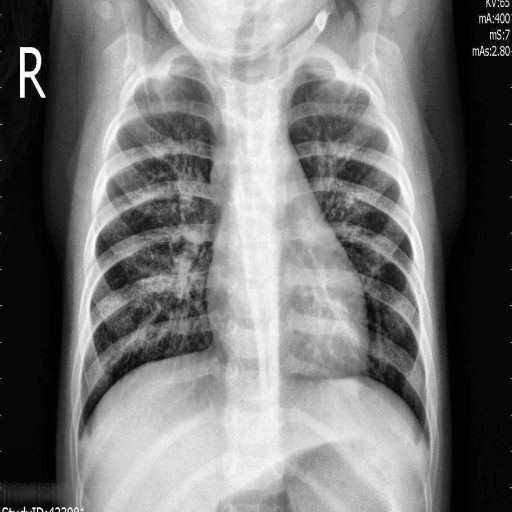
Finding: PNEUMONIA